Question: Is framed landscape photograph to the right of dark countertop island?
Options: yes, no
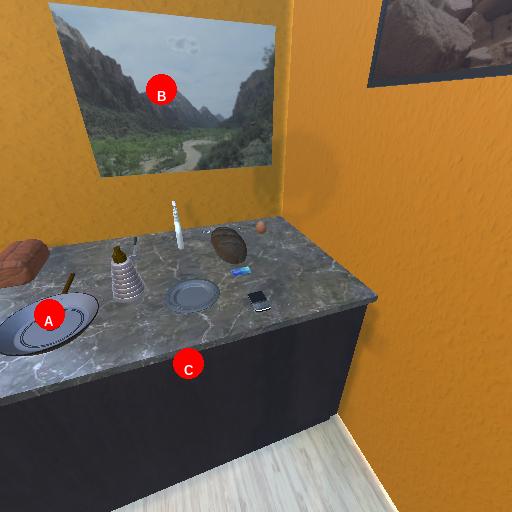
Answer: yes